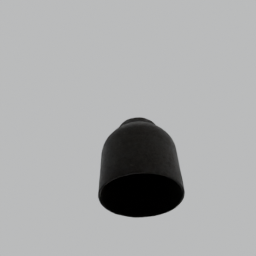
Label: decoration